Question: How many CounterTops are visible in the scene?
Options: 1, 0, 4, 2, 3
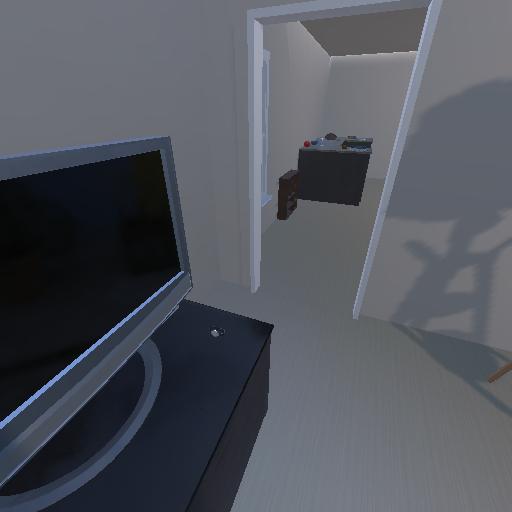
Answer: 1